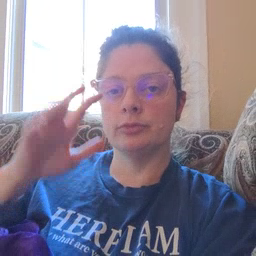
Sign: person